Question: I need to change the color of a bar chart conditionally for each data point in one series. 1 data point in the series needs to have different thresholds for the color than the other 4 data points.
I tried to implement the suggestions found at <URL>, but I'm getting a JS error that the object doesn't have the method get.
This is the data I'm working with:

Series 2 needs to have colors varied. The data to produce these series are here
1. threshold data contains [ [2,1], [4,2], [6,3], [3,4], [8, 5] ]
2. results data contains [ [6,1], [6,2], [4,3], [6,4], [6, 5] ]
The results data refer to the blue bar chart lines and threshold data to the orange line.
For element one of results to element 4, I need the following results:
if the first element of the inner array is >= 0 and <= 4, the bar should be red
if the first element of the inner array is >=5 and <= 7, the bar should be yellow
if the first element of the inner array is >=8 and <= 11, the bar should be green.
For element five of results, I need:
if the first element of the inner array is >= 0 and <= 5, the bar should be red
if the first element of the inner array is >= 6 and <= 11, the bar should be green.
As an example, if 'resultsSeries[0][0] === 4' then bar color should be red.
At this point, I'm fine with even iterating over the chart somehow after it has been generated and changing it that way but I'm not sure how to do that. I inspected the elements on it and just got a canvas and I don't quite understand how 'jqPlot' is affecting the items within it or what it has named them.
<URL>
It results in the following error:
'''
Uncaught TypeError: Object [object Object] has no method 'get'
jqplot.barRenderer.js:280
$.jqplot.BarRenderer.draw jqplot.barRenderer.js:280
Series.draw jquery.jqplot.js:1065
drawSeries jquery.jqplot.js:2735
draw jquery.jqplot.js:2249
$.jqplot jquery.jqplot.js:164
(anonymous function) jqplot_example.html:71
n jquery.min.js:2
o.fireWith jquery.min.js:2
e.extend.ready jquery.min.js:2
c.addEventListener.C
'''
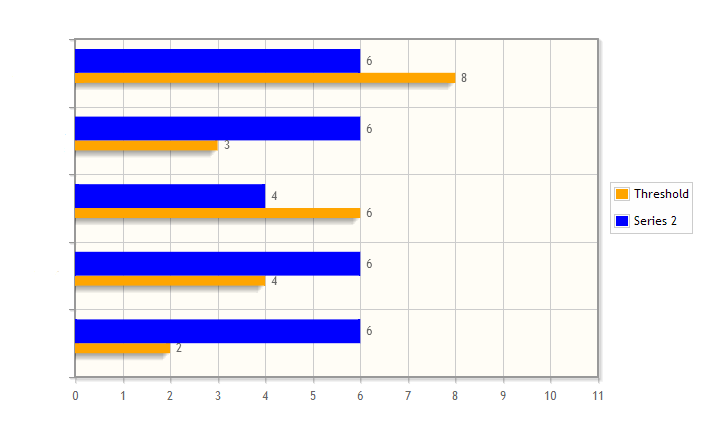
Answer: When you want to override it, you should implement all its methods. This is from the source code and you need to implement 'get' and 'setColors' methods.
'''
function (colors) {
colors = colors || $.jqplot.config.defaultColors;
var idx = 0;
this.next = function () {
if (idx < colors.length) {
return colors[idx++];
}
else {
idx = 0;
return colors[idx++];
}
};
this.previous = function () {
if (idx > 0) {
return colors[idx--];
}
else {
idx = colors.length-1;
return colors[idx];
}
};
// get a color by index without advancing pointer.
this.get = function(i) {
var idx = i - colors.length * Math.floor(i/colors.length);
return colors[idx];
};
this.setColors = function(c) {
colors = c;
};
this.reset = function() {
idx = 0;
};
this.getIndex = function() {
return idx;
};
this.setIndex = function(index) {
idx = index;
};
}
'''